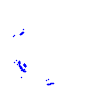
Particle: proton